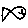
Label: fish